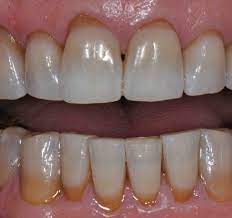
Condition: Tooth Discoloration